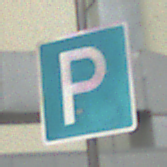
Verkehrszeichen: Parken
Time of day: MorningAfternoon
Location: Outdoor (Urban)
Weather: Overcast
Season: NotSpecified
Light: Natural